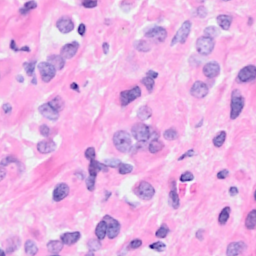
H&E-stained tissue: Breast